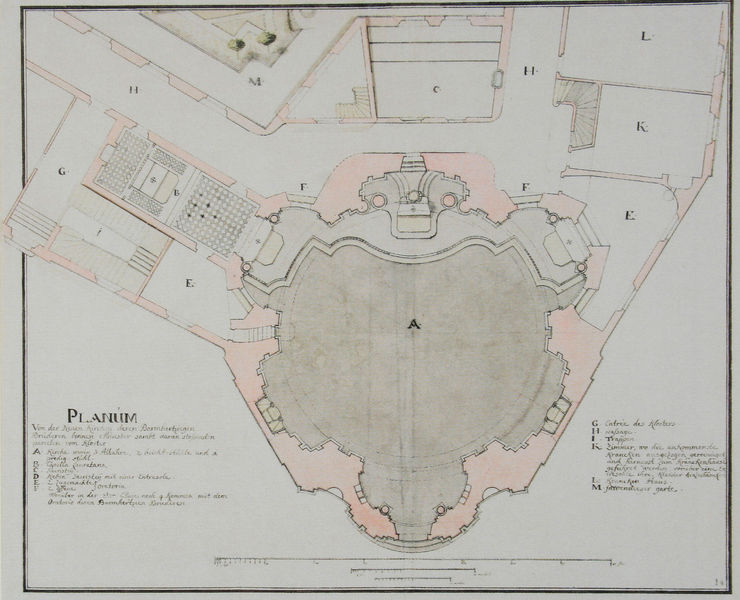
Titel: Entwurf für die Clemenskirche in Münster, Grundriss Erdgeschoss
Künstler: Johann Conrad Schlaun
Standort: Münster
Institution: LWL-Landesmuseum für Kunst und Kulturgeschichte
Schlagwörter: dreieck, grün, ocker, stadt, braun, fenster, grau, kariert, pfeiler, raum, schwarz, skizze, straße, weiss, zeichnung, anlage, gebäude, park, schloss, weg, architektur, barock, rahmen, kirche, wege, rosa, brunnen, rund, garten, farbig, schrift, ansicht, mauer, grafik, graphik, linien, hof, rand, kuppel, treppe, treppen, stufen, striche, eingänge, kloster, palast, linie, becken, buchstaben, friedhof, entwurf, halbrund, karte, hellgrau, mauern, kapelle, plan, bau, legende, grundriss, massstab, zeichung, anlagen, latein, exakt, lateinisch, skala, masstab, paln, gewächshäuser, abschnitte, kern, chorraum, verzeichnis, schlosshof, maßsatb, buchstaben legende, a, e, k, f, planum, pplaum